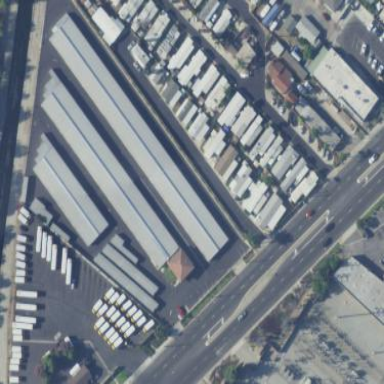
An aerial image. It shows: Warehouse building.